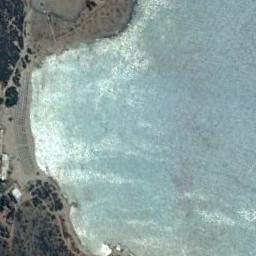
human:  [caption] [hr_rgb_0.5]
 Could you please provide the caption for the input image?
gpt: The type of beach is rocky coast and some green plants are on the beach .

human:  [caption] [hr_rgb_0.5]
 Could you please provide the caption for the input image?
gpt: The beach consists of light blue seawater and a coast with sparse green plants .

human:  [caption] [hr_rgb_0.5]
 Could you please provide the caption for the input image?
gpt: White ocean and brown sand and green space .

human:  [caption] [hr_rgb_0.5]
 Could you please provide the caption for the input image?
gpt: There were fine waves along the beach .

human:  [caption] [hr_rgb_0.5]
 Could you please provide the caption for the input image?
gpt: Many green plants are on the beach .